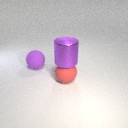
large purple rubber sphere to the left of large red rubber sphere